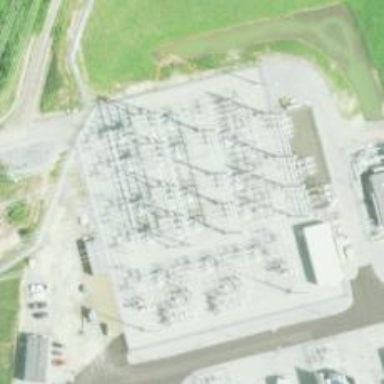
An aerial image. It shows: Switch for power supply.